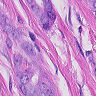
Metastatic tissue present: yes